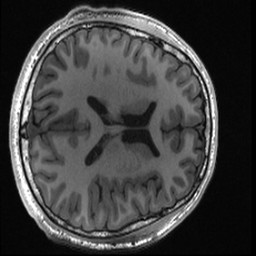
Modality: T1w
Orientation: axial
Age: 23
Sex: male